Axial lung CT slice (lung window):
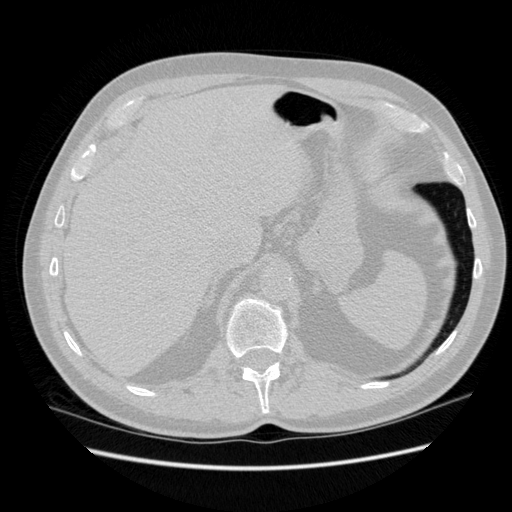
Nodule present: no